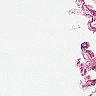
Metastatic tissue present: no